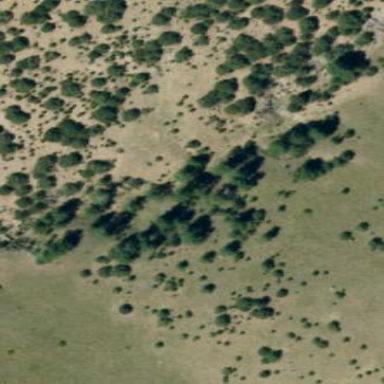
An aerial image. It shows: Scrub area with evergreen needle-leaved trees.